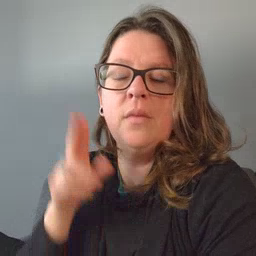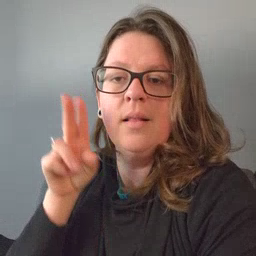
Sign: uncle